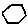
Label: hexagon